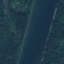
Land use / land cover class: River